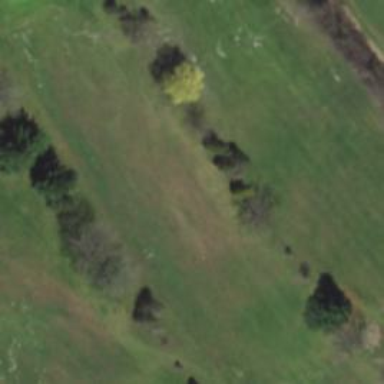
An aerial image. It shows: Golf hole.